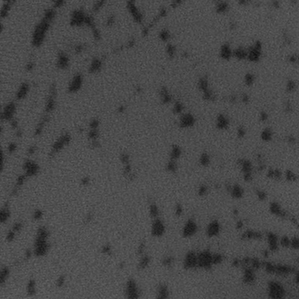
Label: frost